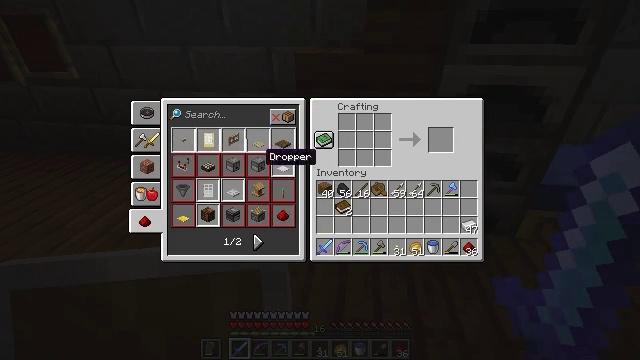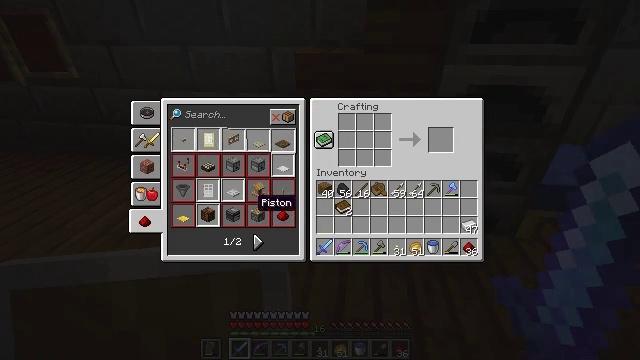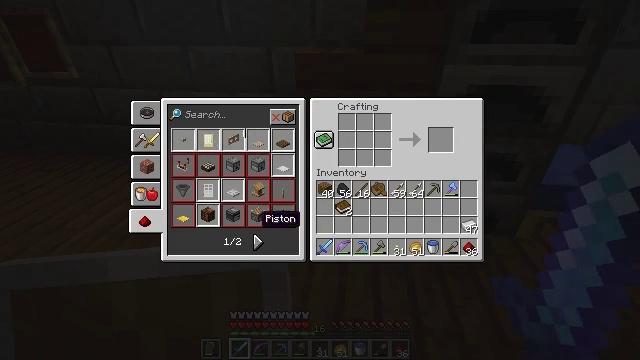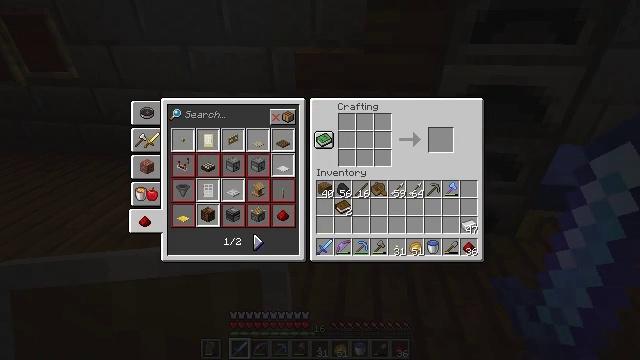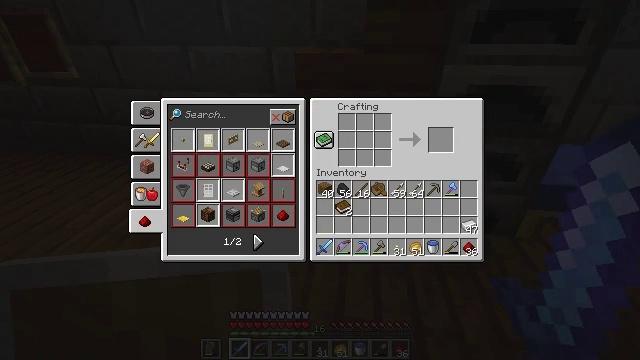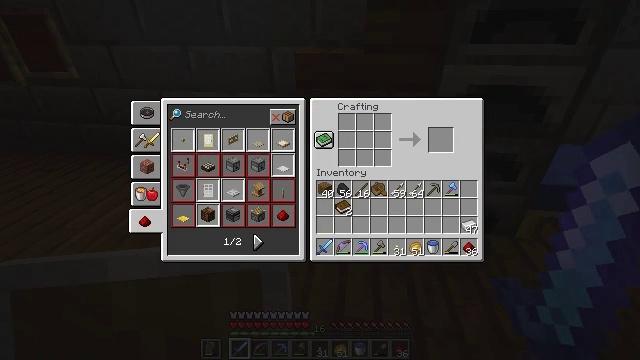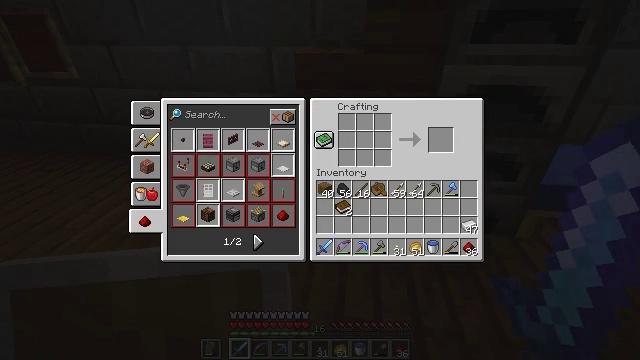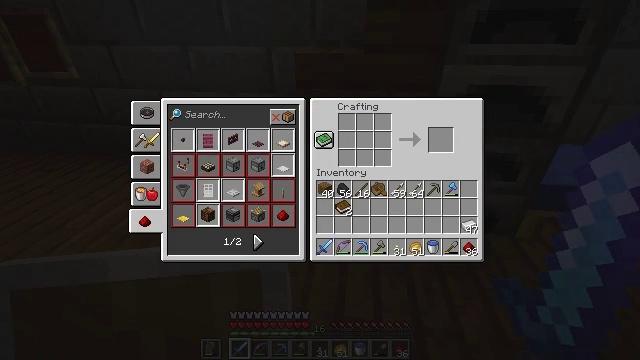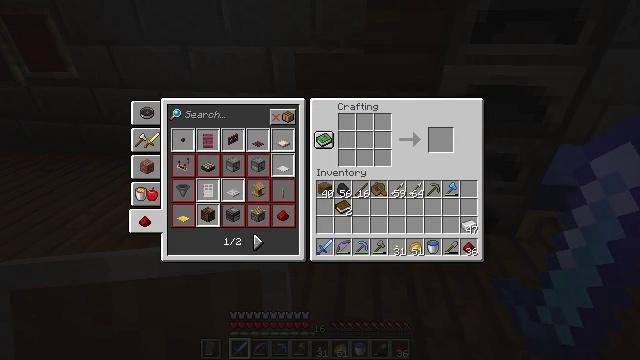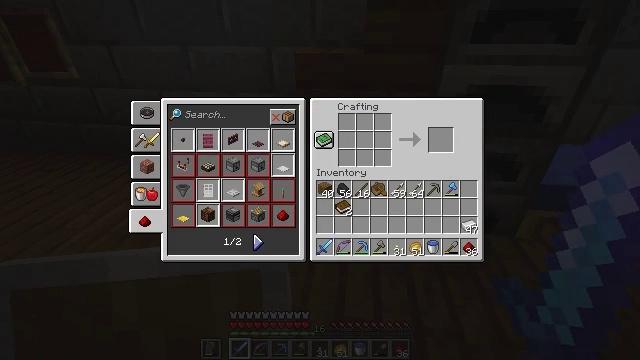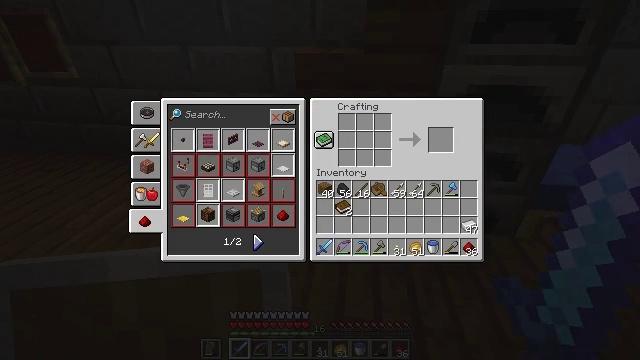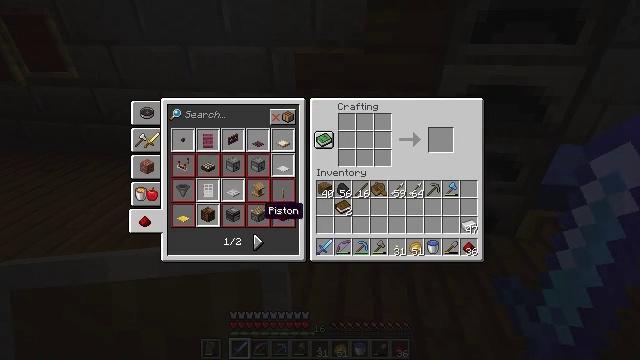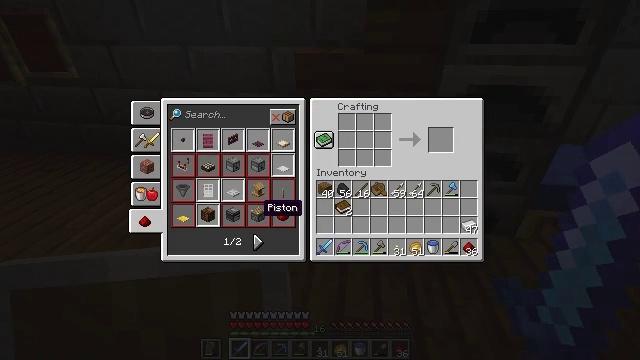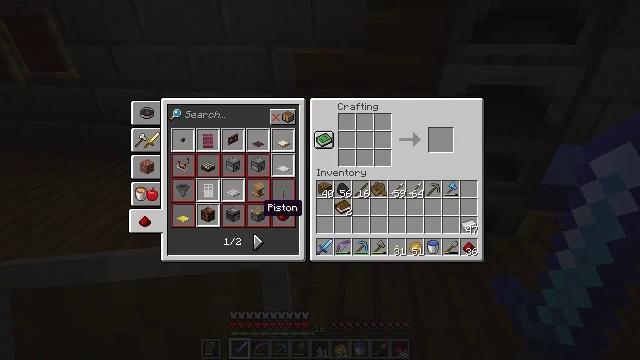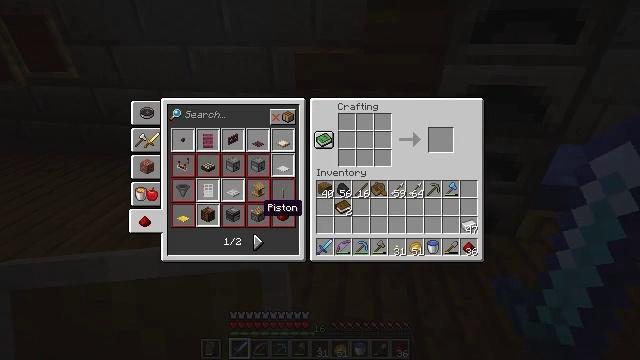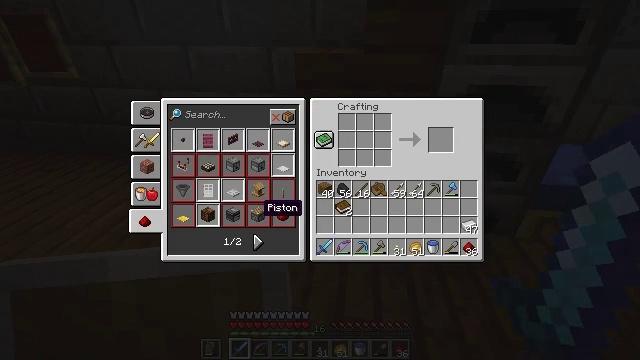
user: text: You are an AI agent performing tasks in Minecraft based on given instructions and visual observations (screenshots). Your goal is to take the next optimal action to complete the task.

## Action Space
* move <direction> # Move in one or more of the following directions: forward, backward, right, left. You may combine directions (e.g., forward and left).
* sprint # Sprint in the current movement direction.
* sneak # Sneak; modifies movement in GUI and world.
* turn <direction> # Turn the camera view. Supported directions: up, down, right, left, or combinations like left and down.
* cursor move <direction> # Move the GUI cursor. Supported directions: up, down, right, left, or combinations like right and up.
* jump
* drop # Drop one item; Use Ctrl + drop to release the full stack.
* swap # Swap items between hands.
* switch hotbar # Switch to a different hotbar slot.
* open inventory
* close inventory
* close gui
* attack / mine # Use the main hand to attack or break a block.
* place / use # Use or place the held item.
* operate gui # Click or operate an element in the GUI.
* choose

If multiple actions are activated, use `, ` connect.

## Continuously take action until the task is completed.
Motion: motion action
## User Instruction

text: Make a piston in the crafting grid.
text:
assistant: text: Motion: cursor move left and down
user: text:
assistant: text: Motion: cursor move down
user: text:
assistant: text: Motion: cursor move down
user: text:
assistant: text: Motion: no_op
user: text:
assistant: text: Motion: no_op
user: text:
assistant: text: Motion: no_op
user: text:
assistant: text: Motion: no_op
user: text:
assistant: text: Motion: no_op
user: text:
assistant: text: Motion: no_op
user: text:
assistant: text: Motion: cursor move up
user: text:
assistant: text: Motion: cursor move up
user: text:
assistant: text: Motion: operate gui
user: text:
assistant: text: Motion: operate gui
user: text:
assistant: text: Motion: no_op
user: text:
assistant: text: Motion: no_op
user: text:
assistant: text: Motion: no_op
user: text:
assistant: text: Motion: no_op
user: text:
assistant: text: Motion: no_op
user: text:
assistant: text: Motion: no_op
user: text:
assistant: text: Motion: no_op
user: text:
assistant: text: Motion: no_op
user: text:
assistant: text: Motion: no_op
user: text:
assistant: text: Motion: no_op
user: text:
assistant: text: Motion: no_op
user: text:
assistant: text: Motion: no_op
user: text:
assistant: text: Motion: no_op
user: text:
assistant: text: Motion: no_op
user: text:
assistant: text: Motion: no_op
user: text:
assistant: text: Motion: no_op
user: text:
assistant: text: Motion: no_op